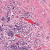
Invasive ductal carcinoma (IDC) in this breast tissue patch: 1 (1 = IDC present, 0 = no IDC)